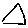
Label: triangle